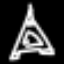
Label: The Eiffel Tower